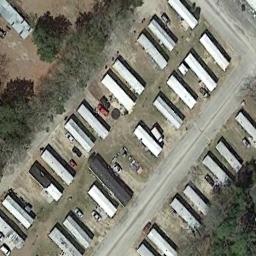
Label: residential